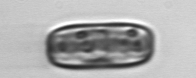
Label: Ephemera